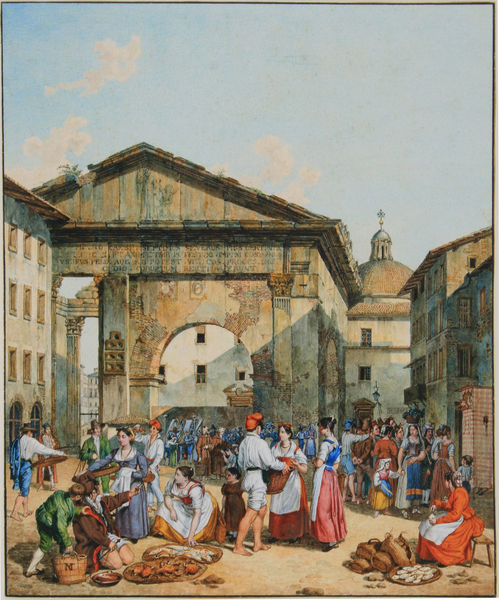
Titel: Marktszene in einer italienischen Stadt
Künstler: Michael Neher
Standort: München
Institution: Staatliche Graphische Sammlung
Schlagwörter: blau, gemälde, gruppe, himmel, mann, schatten, weiß, wolken, dreieck, frauen, gelb, menschen, mädchen, ocker, sand, sitzen, stadt, bunt, damen, fenster, frau, grau, hell, holz, hut, kleider, laterne, licht, männer, säule, dach, gebäude, gürtel, haus, rot, beige, herren, leute, menge, hose, angebot, architektur, diener, stein, bild, häuser, kirche, sonne, händler, kind, theater, bauern, handel, kamin, kinder, taille, magd, schrift, sommer, bogen, fassade, fassaden, passanten, vedute, röcke, schürzen, säcke, warm, dorf, giebel, mauer, markt, platz, treiben, hocker, pilaster, rundbogen, kuppel, essen, inschrift, korb, brot, bauer, tor, ruine, verkauf, verkäufer, antike, bücken, kreuz, torbogen, barfuß, viele, stand, architrav, kapitell, portal, blauer himmel, giebelfeld, mittelalter, gebückt, marktplatz, kunden, verkaufen, rote mütze, canaletto, holztor, hauser, eier, tympanon, piazza, stände, lebensmittel, waren, überreste, marktfrauen, markttreiben, stadtleben, auslagen, holztpr, angebote, #mütze, magde, sände